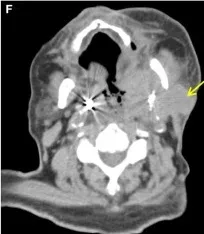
PET CT carried out at day 239 after fifth cycle (7 months, 25 days) of anti-PD-1 treatment showing progression of the disease.
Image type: radiology (ct)